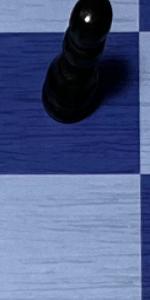
Label: Empty